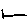
Label: line